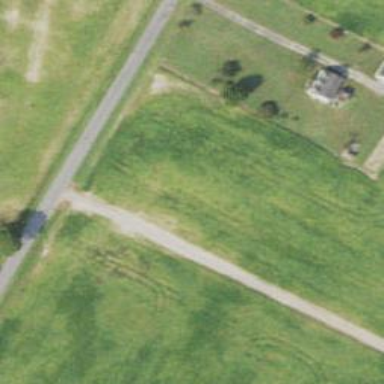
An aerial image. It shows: Driveway.